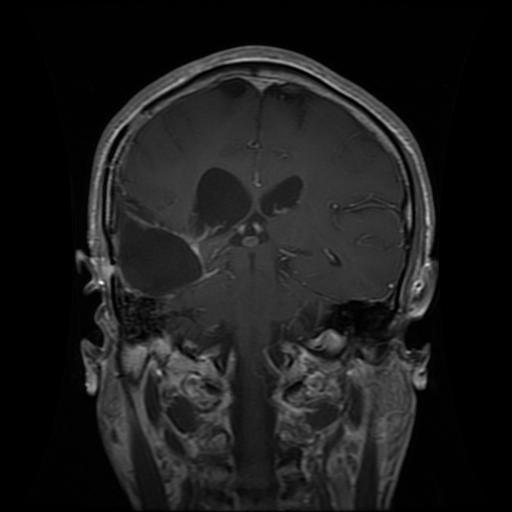
Label: glioma